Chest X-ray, AP view. Patient: 24 years old, sex M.
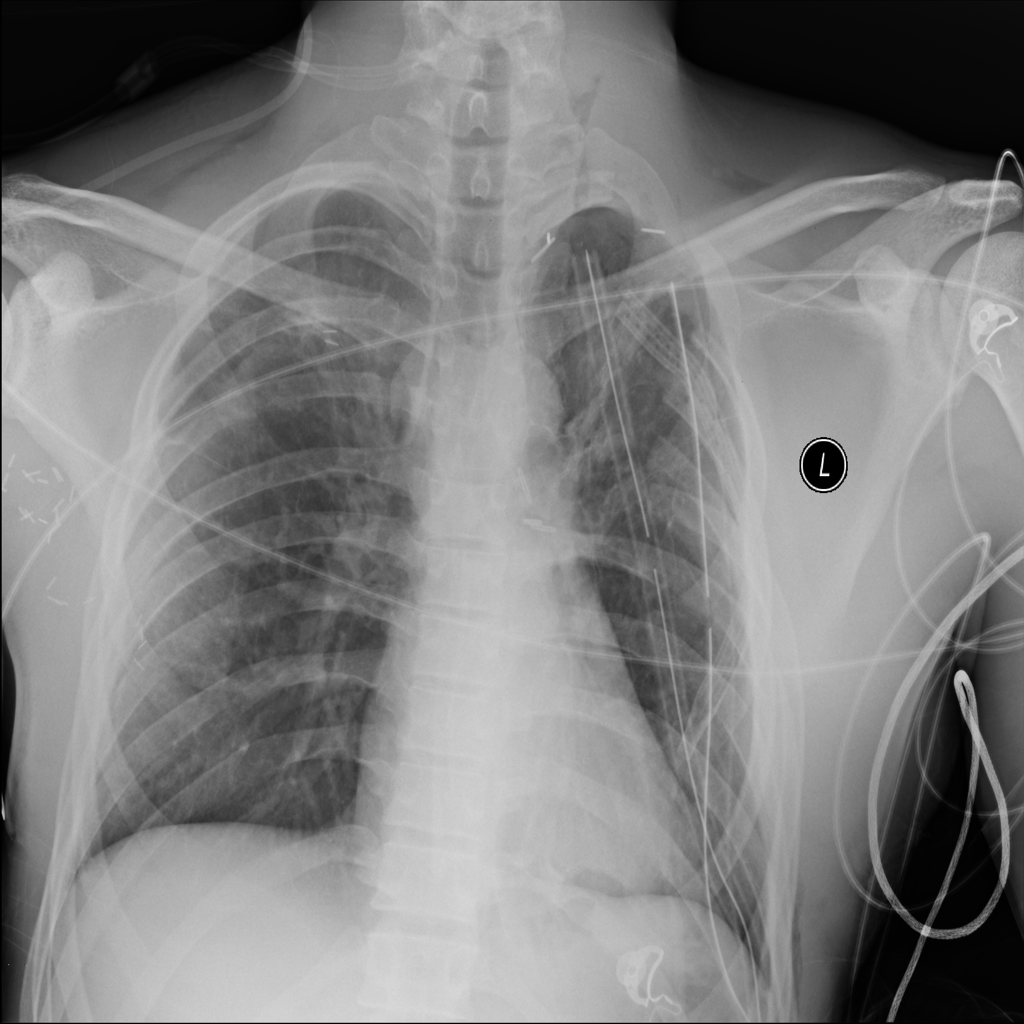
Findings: No Finding